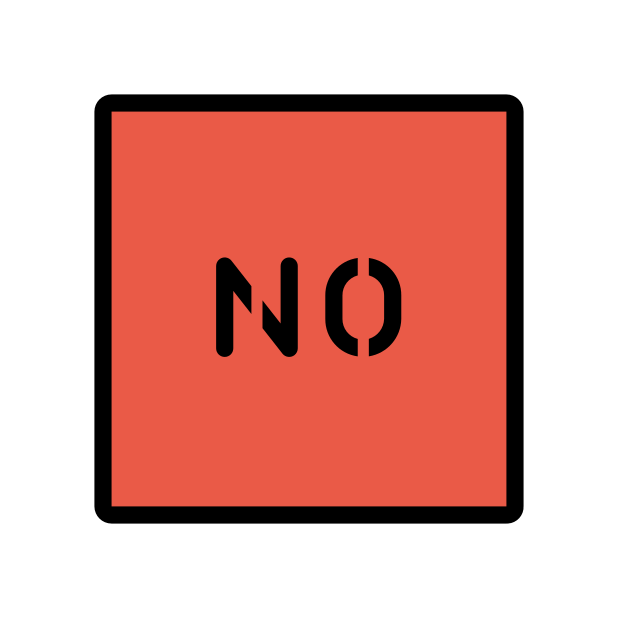
no stencil